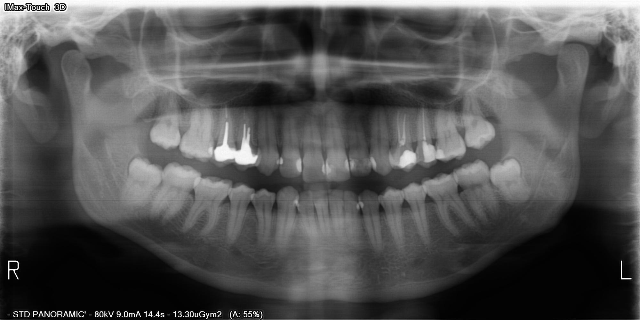
adult